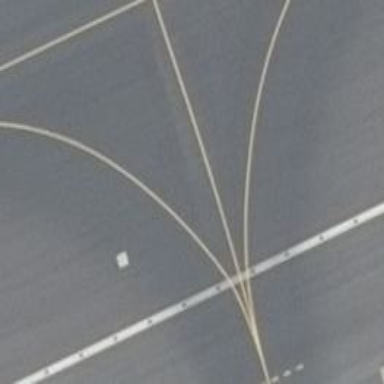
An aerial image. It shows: Taxiway at the airport with concrete surface.